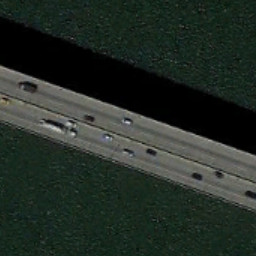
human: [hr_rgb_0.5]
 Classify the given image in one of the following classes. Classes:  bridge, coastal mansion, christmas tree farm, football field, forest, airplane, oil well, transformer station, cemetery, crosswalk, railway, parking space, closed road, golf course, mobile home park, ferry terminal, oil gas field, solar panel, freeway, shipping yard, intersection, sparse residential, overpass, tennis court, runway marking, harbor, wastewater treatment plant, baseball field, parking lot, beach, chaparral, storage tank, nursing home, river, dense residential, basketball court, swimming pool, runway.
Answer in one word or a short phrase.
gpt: bridge